七年级 · 计数
为了加强学生对新冠肺炎的预防意识, 某校组织了学生参加新冠肺炎预防的知识竞赛, 从中抽取了部分学生成绩(得分数取正整数, 满分为100分)进行统计, 绘制统计图如图(未完成), 解答下列问题:

(1) 若 $A$ 组的频数比 $B$ 组小 24 , 则 $a=$ $\qquad$ , $b=$ $\qquad$

(2)扇形统计图中, $D$ 部分所对的圆心角为 $n^{\circ}$, 求 $n$ 的值并补全频数分布直方图;

(3)若成绩在80分以上(不包括80分)优秀, 全校共有1200名学生, 估计成绩优秀的学生有多少名?
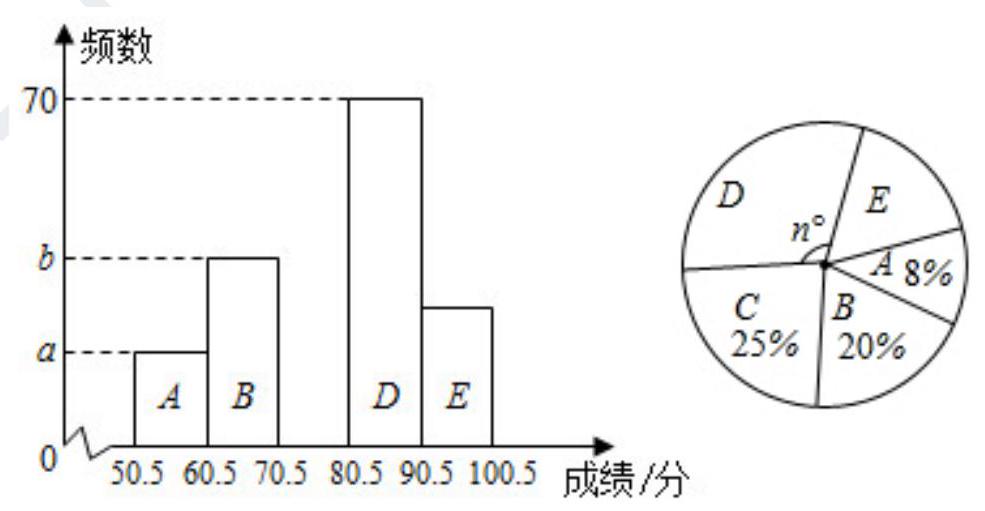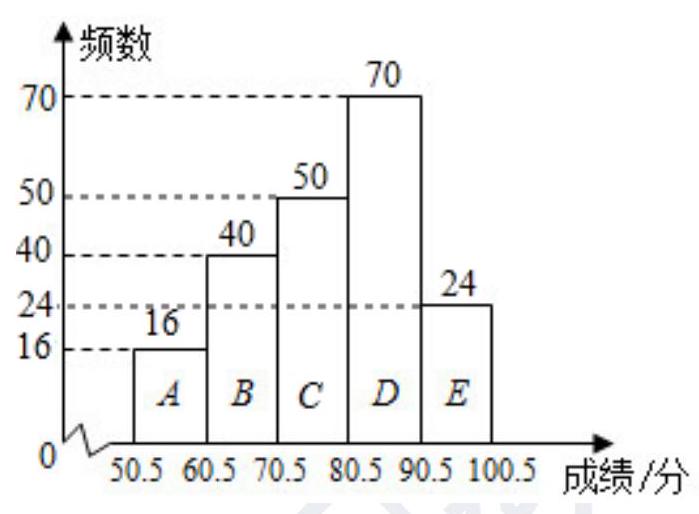
答案: 【答案】16 40

【解析】解： (1) $24 \div(20 \%-8 \%)=200$ (人),

$a=200 \times 8 \%=16$ (人),$b=200 \times 20 \%=40$ (人),

故答案为: 16,40 ;

（2) $n=360^{\circ} \times \frac{70}{200}=126^{\circ} ， 200 \times 25 \%=50$ (人),

$E$ 组人数: $200-16-40-50-70=24$ (人), 补全频数分布直方图如图所示:

(3) $1200 \times \frac{70+24}{200}=564$ (人),

答：全校共有1200名学生, 成绩优秀的学生有564名.

(1)从统计图中可知, $A$ 组比 $B$ 组少 $20 \%-8 \%=12 \%, A$ 组比 $B$ 组少 24 人, 可求出调查人数, 进而求出 $a 、 b$ 的值;

(2) $D$ 部分占整体的 $\frac{70}{200}$, 因此相应的圆心角占 $360^{\circ}$ 的 $\frac{70}{200}$ 即可; 求出 $C$ 部分的人数, 即可补全频数分布直方图;

(3)样本估计总体, 样本中优秀占 $\frac{70+24}{200}$, 因此估计总体 1200 人的 $\frac{70+24}{200}$ 即为优秀的人数.本题考查频数分布直方图、扇形统计图的意义和制作方法, 从统计图中获取数量和数量关系是正确解答的关键.